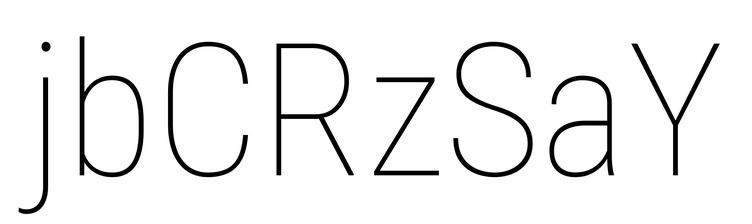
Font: Roboto_Condensed_Thin